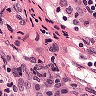
Metastatic tissue present: no